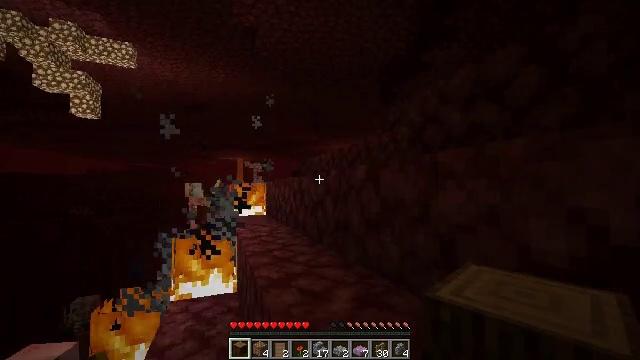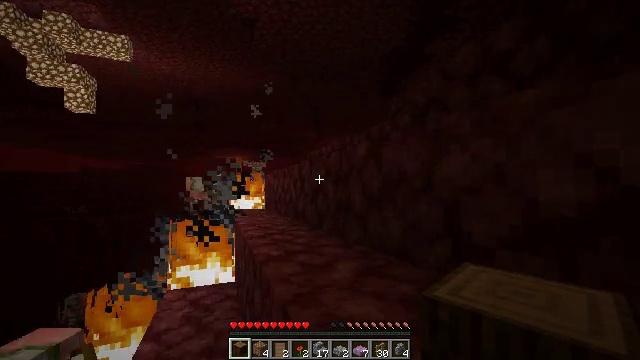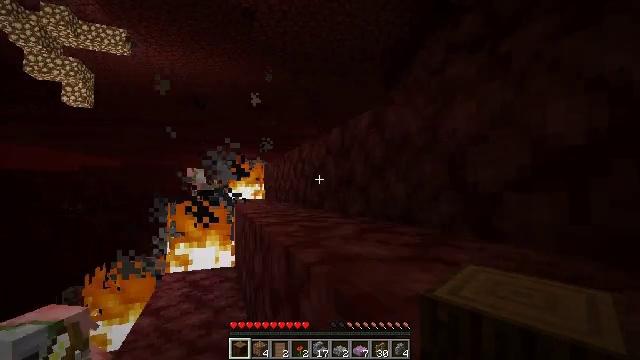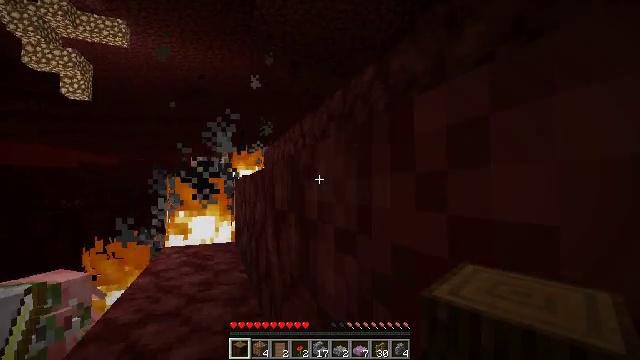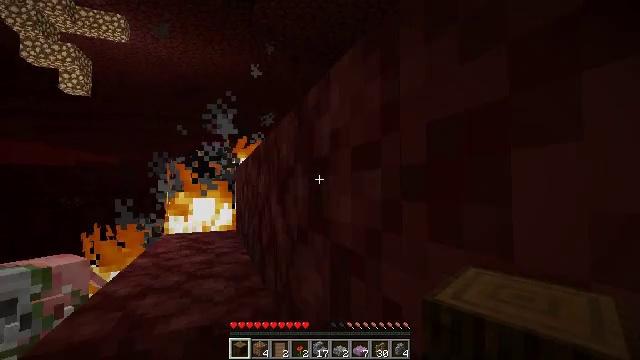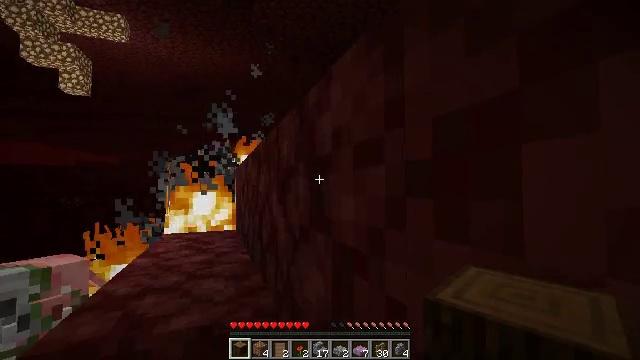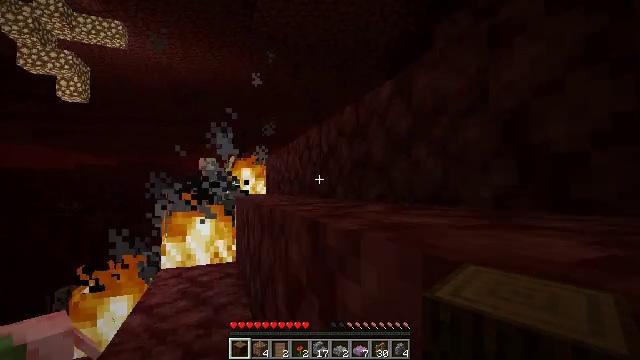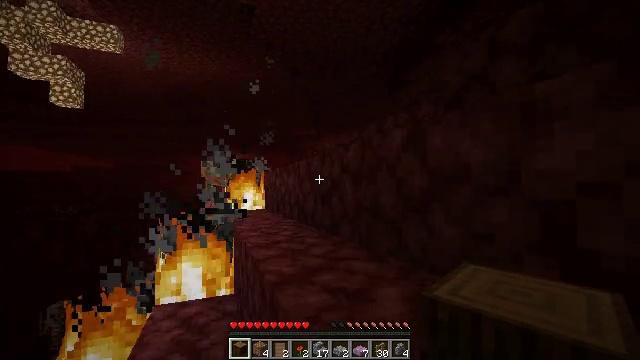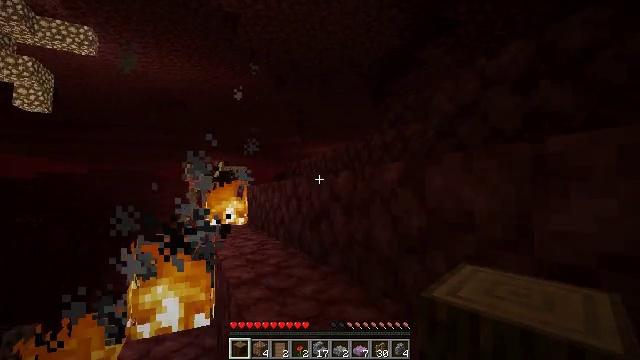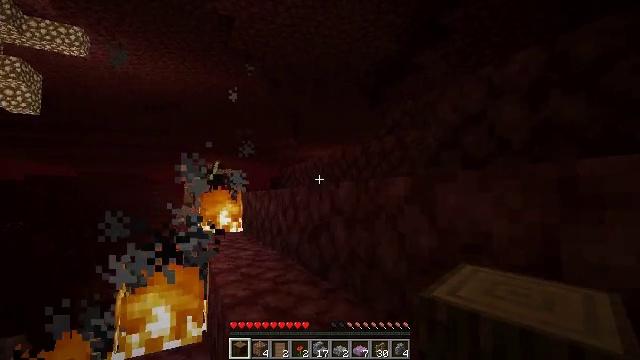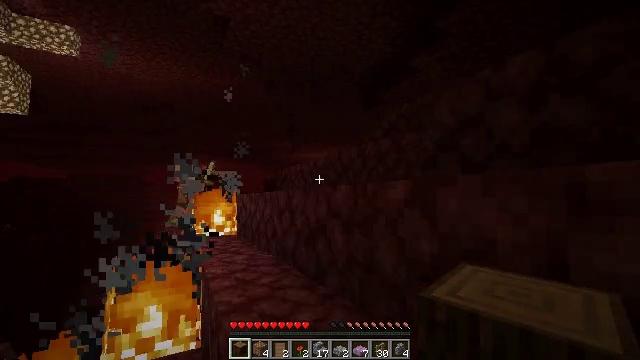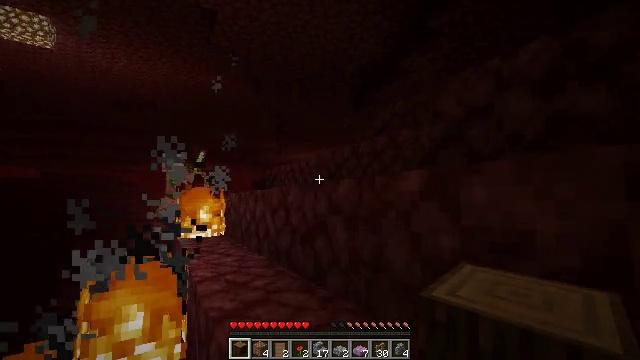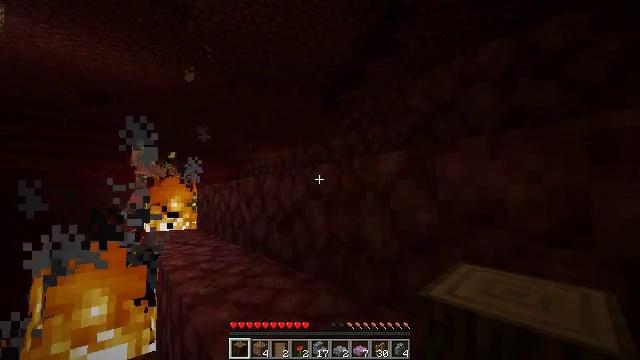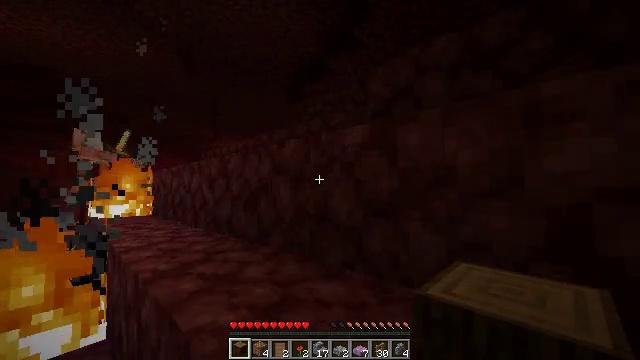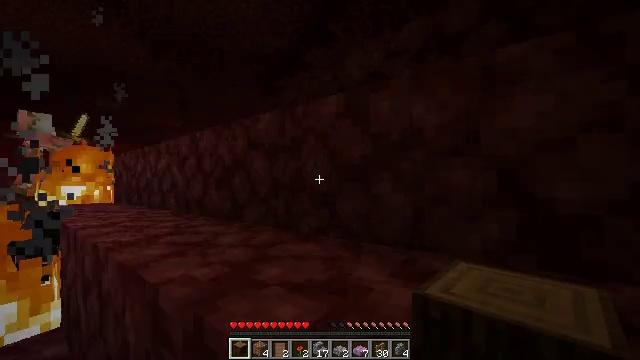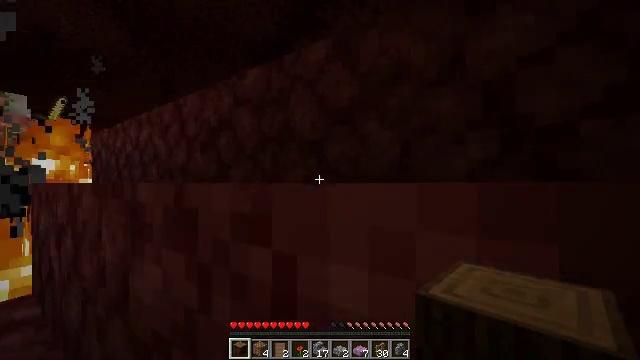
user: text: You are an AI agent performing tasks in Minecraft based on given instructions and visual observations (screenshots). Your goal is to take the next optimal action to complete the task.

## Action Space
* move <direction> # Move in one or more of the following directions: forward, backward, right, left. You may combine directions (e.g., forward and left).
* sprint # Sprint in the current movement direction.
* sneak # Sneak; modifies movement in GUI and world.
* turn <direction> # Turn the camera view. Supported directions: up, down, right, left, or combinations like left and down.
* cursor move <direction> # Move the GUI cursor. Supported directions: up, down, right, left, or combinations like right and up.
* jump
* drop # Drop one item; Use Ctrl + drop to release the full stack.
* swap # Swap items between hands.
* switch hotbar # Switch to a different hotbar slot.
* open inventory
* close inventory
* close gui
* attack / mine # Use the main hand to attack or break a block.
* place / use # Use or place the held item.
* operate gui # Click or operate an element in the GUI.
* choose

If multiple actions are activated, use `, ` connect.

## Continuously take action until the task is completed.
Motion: motion action
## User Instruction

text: Break the fire block.
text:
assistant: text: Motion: move forward, sprint, jump
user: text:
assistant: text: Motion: move forward, sprint, jump
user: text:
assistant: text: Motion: move forward, sprint, jump
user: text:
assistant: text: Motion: move forward, sprint, jump
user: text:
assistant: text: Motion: move forward, sprint, jump
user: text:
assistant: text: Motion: move forward, sprint, jump
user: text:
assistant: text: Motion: move forward, sprint, jump
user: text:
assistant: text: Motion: move forward, sprint, turn right and up, jump
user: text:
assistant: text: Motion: move forward, sprint, turn right, jump
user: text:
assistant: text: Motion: move forward and move left, sprint, turn right, jump
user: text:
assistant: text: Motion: move forward and move left, sprint, turn right, jump
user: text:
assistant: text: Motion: move forward and move left, sprint, turn right, jump
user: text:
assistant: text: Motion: move forward, sprint, turn right and down, jump
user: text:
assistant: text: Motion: move forward, sprint, turn right and down, jump
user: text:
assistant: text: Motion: move forward, sprint, turn right, jump
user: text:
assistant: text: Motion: move forward, sprint, jump
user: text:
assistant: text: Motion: move forward, sprint, turn right, jump
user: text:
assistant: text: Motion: move forward, sprint, turn right, jump
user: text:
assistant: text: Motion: move forward, sprint, turn right, jump
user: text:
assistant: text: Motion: move forward, sprint, turn left and down, jump
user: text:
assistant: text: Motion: move forward, sprint, turn left, jump
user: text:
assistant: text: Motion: move forward, sprint, jump
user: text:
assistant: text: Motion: move forward, sprint, jump
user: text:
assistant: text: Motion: move forward, sprint, jump
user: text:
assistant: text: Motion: move forward, sprint, jump
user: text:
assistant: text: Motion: move forward, sprint, turn left and down, jump
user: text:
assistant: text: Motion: move forward, sprint, turn left and down, jump
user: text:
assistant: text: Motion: move forward, sprint, jump
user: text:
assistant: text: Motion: move forward, sprint, jump
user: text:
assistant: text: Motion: move forward, sprint, jump